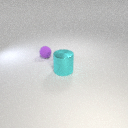
large cyan metal cylinder in front of small purple rubber sphere